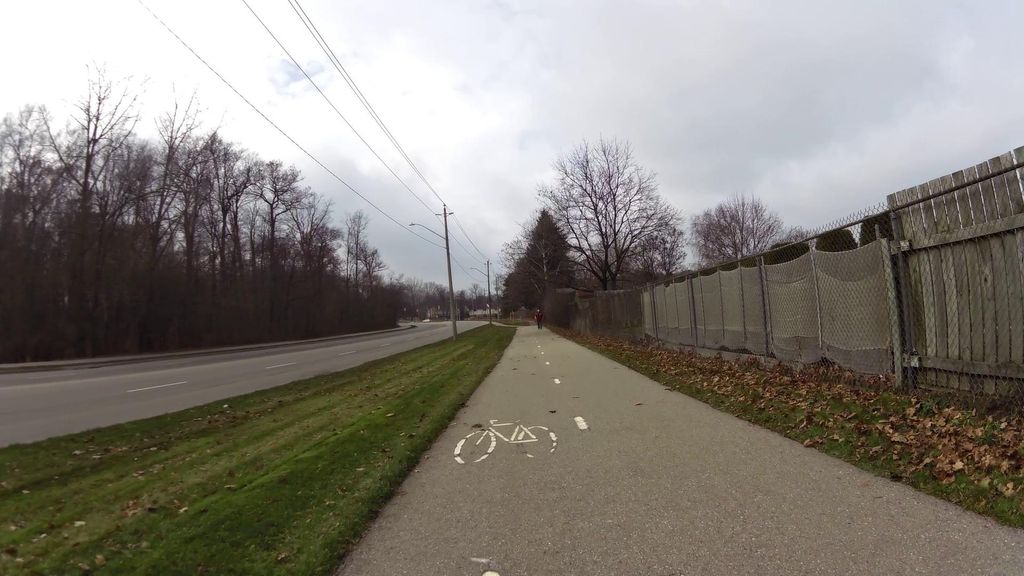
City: kitchener-waterloo